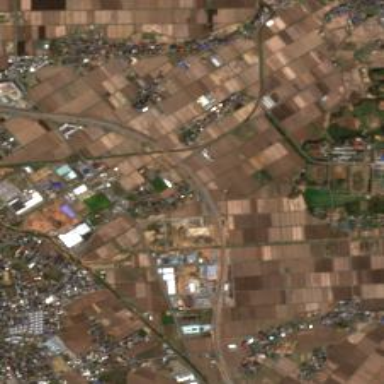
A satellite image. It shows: Farmland with rice crops producing rice.